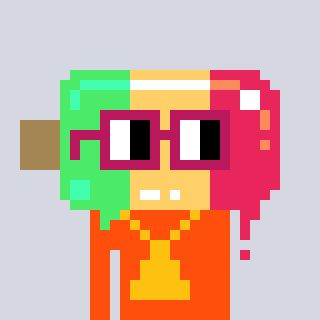
a pixel art character with square dark red glasses, a icepop-shaped head and a orange-colored body on a cool background